Question: I am currently working on an HTML, CSS, PHP project. I want to display a tooltip to provide a small explanation to the user when the user clicks on an input field on a form. I want the tooltip to appear next to the input field but overlaying the form slightly but instead when it appears it wraps around the edge of the form instead of continuing. I have tried changing the z-index for the tooltip to 1 but it hasn't made any difference. The tooptip has been made with the use of HTML,CSS and JQuery. Below is the code that I have used to do this.
Below is the code for the form
'''
<form action="index.php" method="post" style="margin-top: auto; margin-bottom: auto;">
<table class="formTable">
<tr><td>
<label for="txtUsername">Username: </label>
</td>
<td>
<input class="forms" type="text" name="txtUsername" placeholder="Username" required autofocus />
<span class="tooltip" style="z-index: 1;">Please enter your username</span>
</td>
</tr>
<tr>
<td>
<label for="txtPassword">Password: </label>
</td>
<td>
<input class="forms" type="password" name="txtPassword" placeholder="Password" required /><br />
</td>
</tr>
<tr><td colspan="2">
<div class="buttonGroup">
<input class="button" type="submit" name="btnSubmit" text="Submit" /> <input class="button" type="reset" text="Reset" /> </div>
</td>
</tr>
</table>
</form>
'''
Below is CSS code for the form
'''
form
{
width: 500px;
text-align: center;
height: auto;
background-color: #95b0ff;
margin-left: auto;
margin-right: auto;
padding: 5px;
border-width: 1px;
border-color: black;
border-style: solid;
-webkit-border-radius:5px;
-moz-border-radius:5px;
border-radius:5px;
z-index: 1;
}
'''
Below is the CSS for the tooltip
'''
.tooltip {
padding: 5px;
margin-left: 50px;
background: #666;
/*border: 1px solid #606060;*/
border: 1px solid white;
color: #ddd;
-border-radius: 5px;
-moz-border-radius: 5px;
-webkit-border-radius: 5px;
box-shadow: 0 1px 3px #111;
-moz-box-shadow: 3px 3px 1px #999;
-webkit-box-shadow: 3px 3px 1px #999;
z-index: 2;
}
'''
Below is the JQuery to show the tooltip
'''
$(function() {
$('.tooltip').hide();
$('.tooltip').prev('input').focus(function(){
$(this).next().fadeIn('slow');
}).focusout(function(){
$(this).next().fadeOut('slow');
});
});
'''
Thanks for any help you can provide.
Thanks to @Rikudo Sennin this has sort of worked. The only problem I have now is that the tooltip doesn't appear next to the input field, instead it appears slightly underneath like in the image below

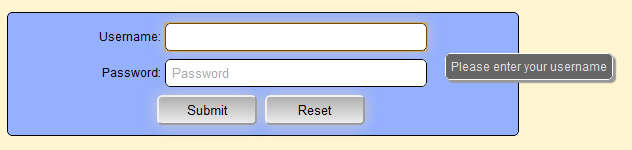
Answer: Use 'position: relative' on the parent, and 'position: absolute' on the tooltip.
<URL>
Also, on an unrelated note, 'for=' attribute for '<label>'s searches for '<input>'s with matching 'id='s not 'name='s.